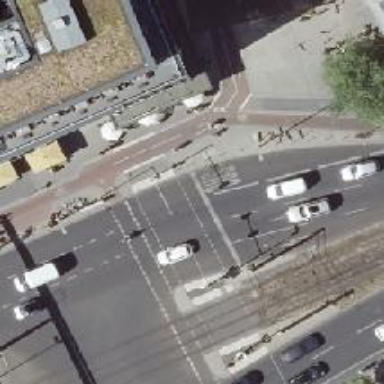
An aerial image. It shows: Unmarked crossing on footway.